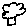
Label: tree